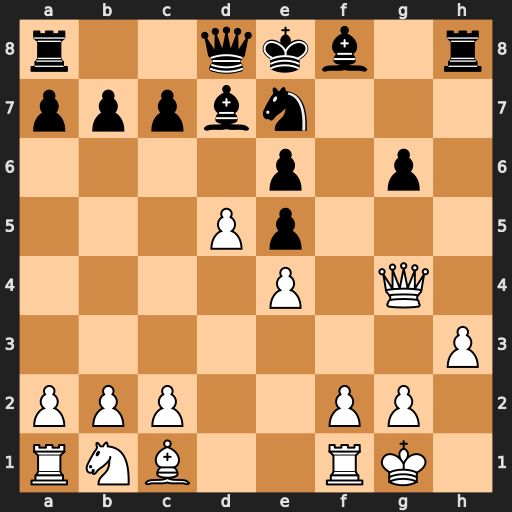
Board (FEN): r2qkb1r/pppbn3/4p1p1/3Pp3/4P1Q1/7P/PPP2PP1/RNB2RK1
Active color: w
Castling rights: kq
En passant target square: -
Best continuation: dxe6 Qc8 exd7+